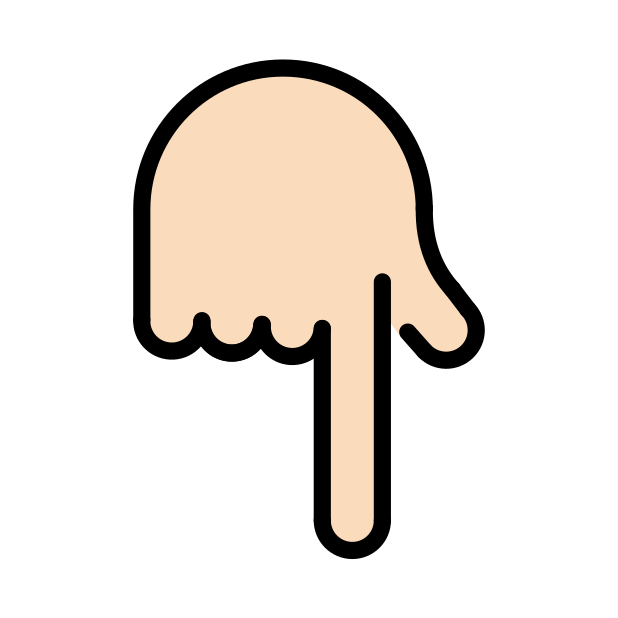
backhand index pointing down: light skin tone